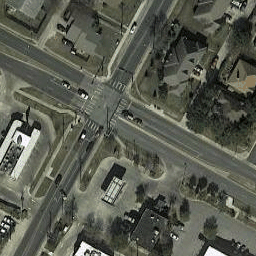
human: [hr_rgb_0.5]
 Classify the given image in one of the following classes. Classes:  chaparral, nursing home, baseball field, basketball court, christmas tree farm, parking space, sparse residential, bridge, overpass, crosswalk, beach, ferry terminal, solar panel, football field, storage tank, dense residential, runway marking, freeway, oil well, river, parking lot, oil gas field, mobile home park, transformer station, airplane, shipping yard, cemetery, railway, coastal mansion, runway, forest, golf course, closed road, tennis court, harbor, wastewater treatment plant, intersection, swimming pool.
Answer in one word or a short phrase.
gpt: intersection